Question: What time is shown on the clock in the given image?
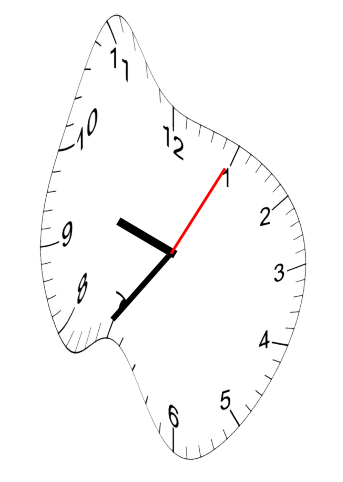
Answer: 09:36:05